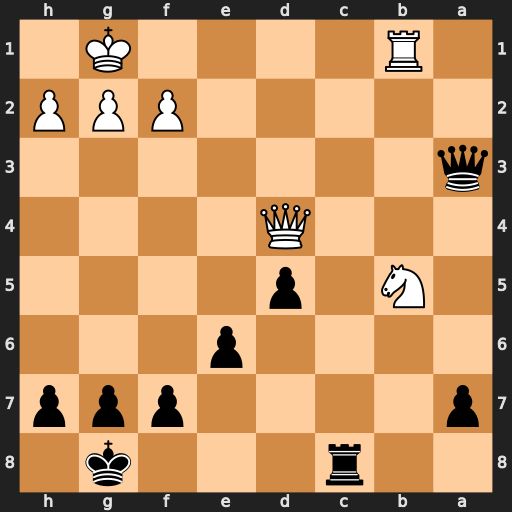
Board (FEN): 2r3k1/p4ppp/4p3/1N1p4/3Q4/q7/5PPP/1R4K1
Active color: b
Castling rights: -
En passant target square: -
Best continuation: Rc1+ Qd1 Rxd1+